Field crop: maize
Growth stage: 2
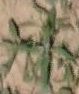
Species: atriplex